Interaction volume radius: 10 \u00c5
Interaction volume height: 25 \u00c5
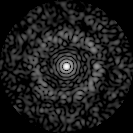
Disorder parameter: 0.8467